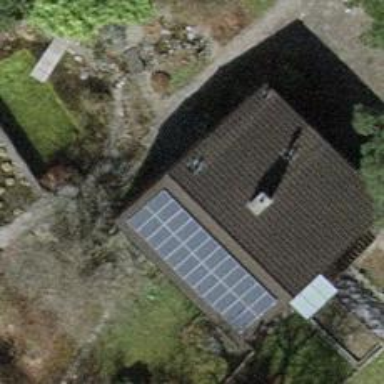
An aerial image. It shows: Solar power generator with photovoltaic panels.